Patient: sex M, age 55
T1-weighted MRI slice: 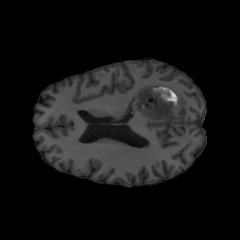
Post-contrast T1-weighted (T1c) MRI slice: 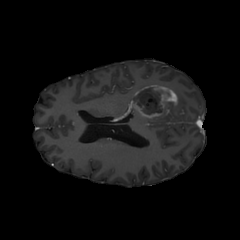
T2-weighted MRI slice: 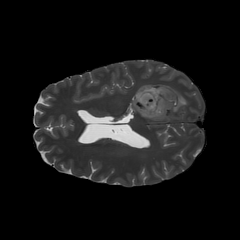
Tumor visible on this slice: yes
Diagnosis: Glioblastoma, IDH-wildtype
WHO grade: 4